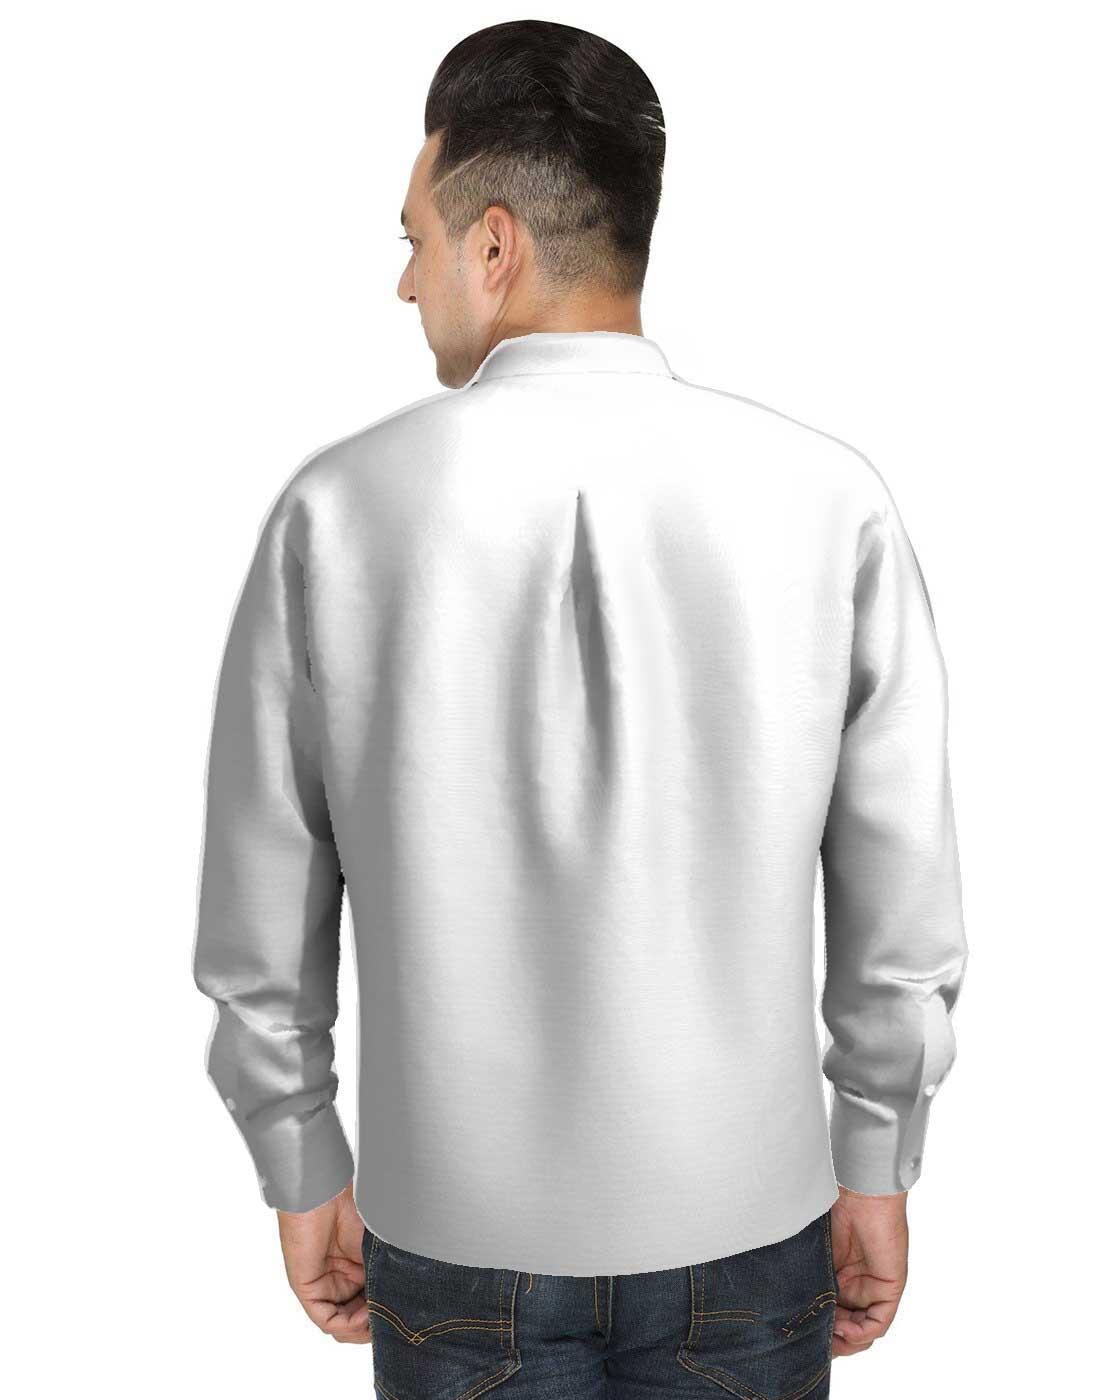
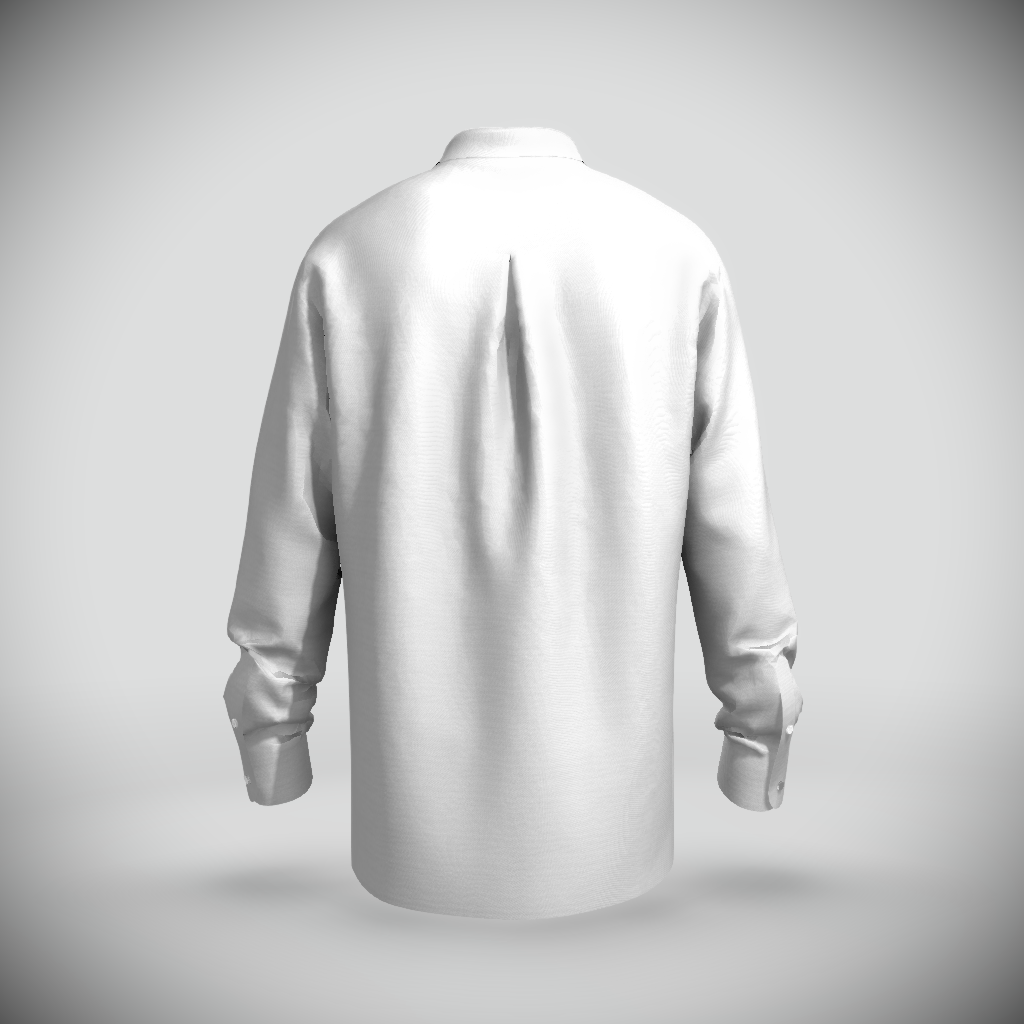
Clothing description: white regular fit button up tee